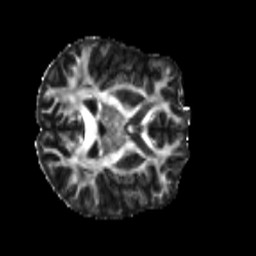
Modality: FA
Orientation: axial
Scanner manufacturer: siemens
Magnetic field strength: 3 T
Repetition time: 4 s
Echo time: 0.0594 s